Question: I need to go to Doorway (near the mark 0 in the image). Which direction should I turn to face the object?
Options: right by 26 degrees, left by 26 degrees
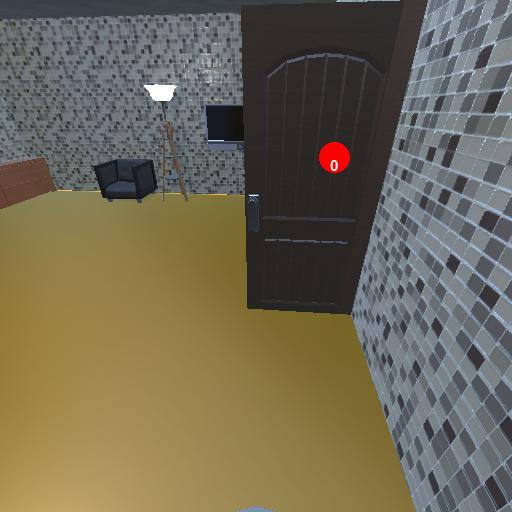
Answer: right by 26 degrees